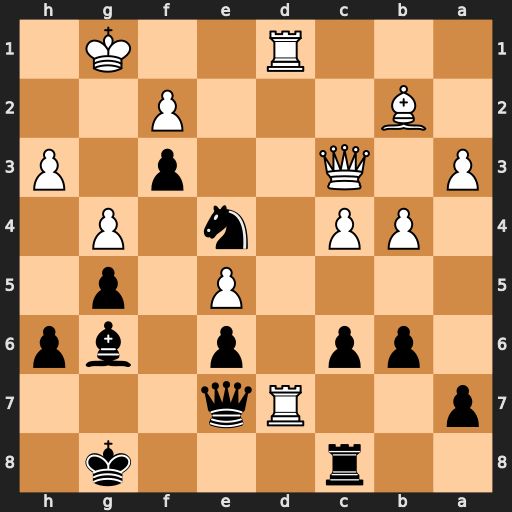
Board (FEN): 2r3k1/p2Rq3/1pp1p1bp/4P1p1/1PP1n1P1/P1Q2p1P/1B3P2/3R2K1
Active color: b
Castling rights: -
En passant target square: -
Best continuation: Nxc3 Rxe7 Nxd1